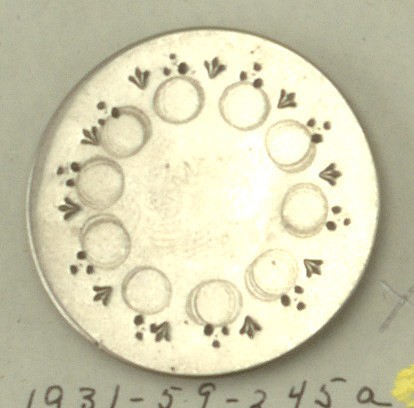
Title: Button
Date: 1801–50
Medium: Cut Steel
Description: A & B) decorated with engraving and punch work; C) is dish-shaped with facetted bass in center; D) has beveled rim and shallow central depression; E) has scalloped edge with two rings of pierced decoration.

On card 65